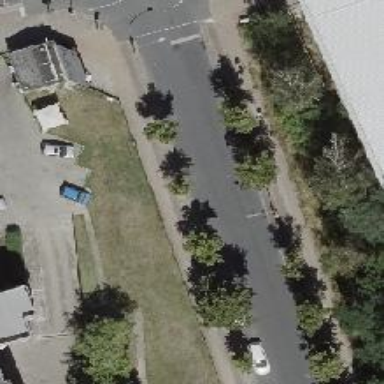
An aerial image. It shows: Residential road with asphalt surface. There is track cycleway on both sides.